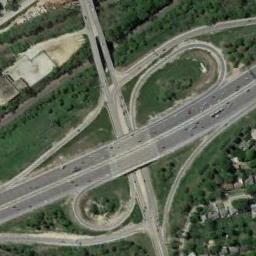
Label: overpass